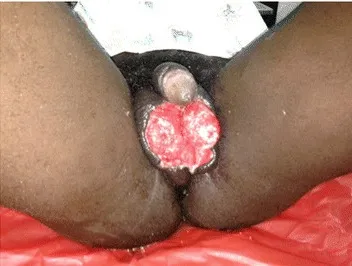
A picture of case report 1 on day 19.
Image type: medical_photograph (skin_photograph)